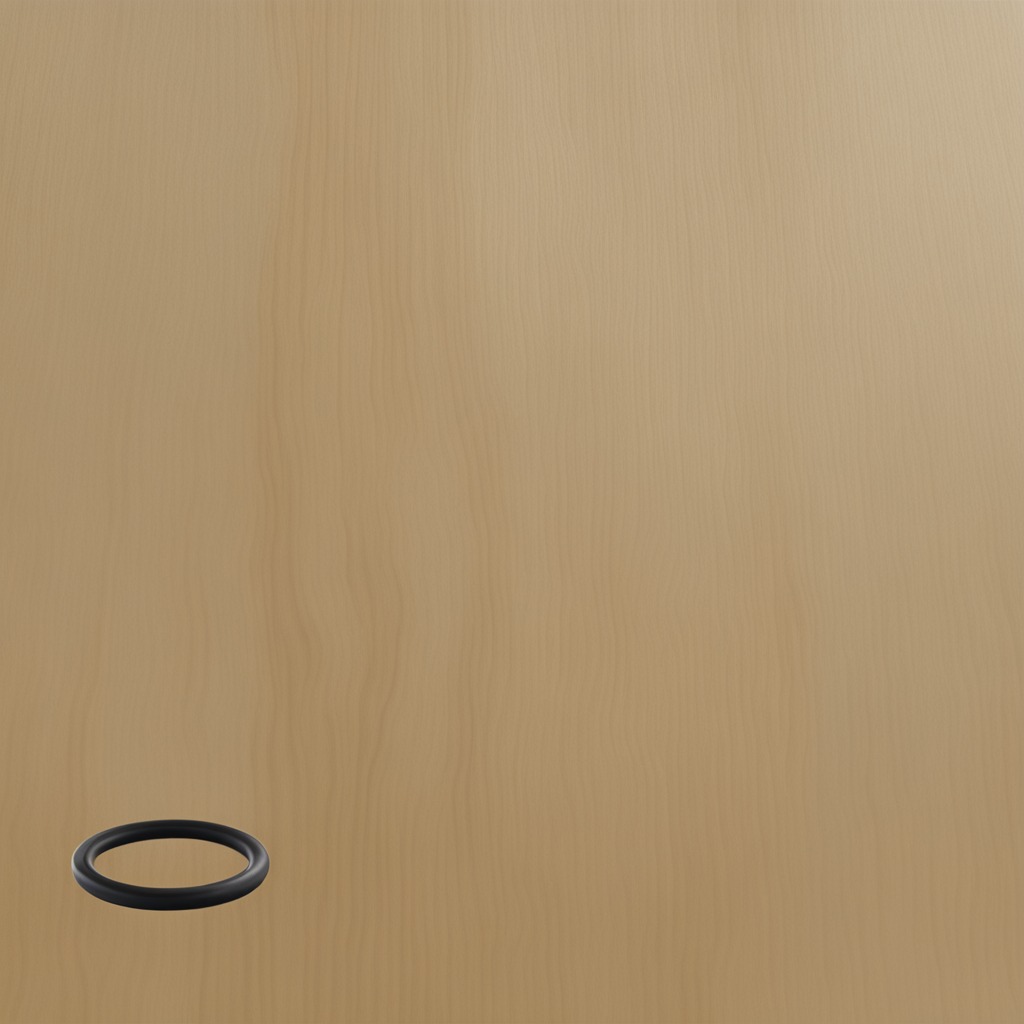
A rubber O-ring is lying on a plywood surface in a paint workshop lit by afternoon window light.